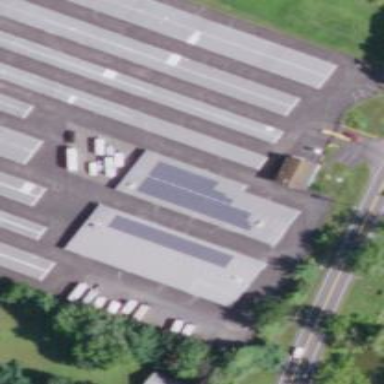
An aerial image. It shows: Warehouse.